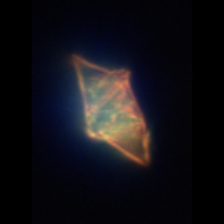
Taxon: Gyrodinium
Group: Dinoflagellates